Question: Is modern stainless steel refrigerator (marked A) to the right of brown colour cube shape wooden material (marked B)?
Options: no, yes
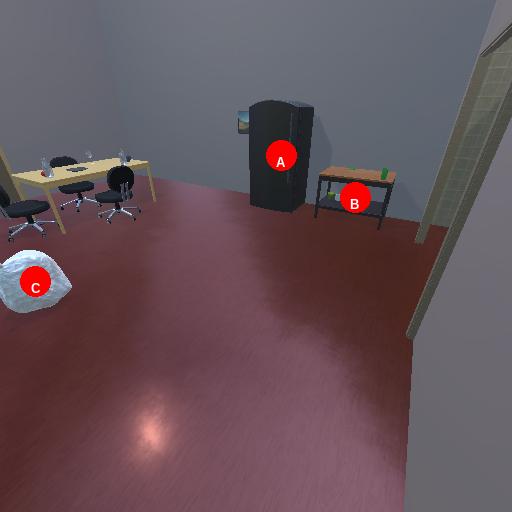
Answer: no